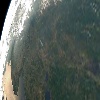
Label: land